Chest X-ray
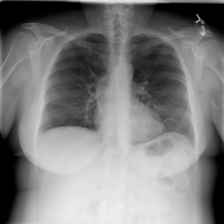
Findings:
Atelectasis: negative
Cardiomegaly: negative
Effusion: negative
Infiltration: negative
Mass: negative
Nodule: negative
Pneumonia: negative
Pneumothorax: negative
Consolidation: negative
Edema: negative
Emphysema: negative
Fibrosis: negative
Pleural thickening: negative
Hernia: negative